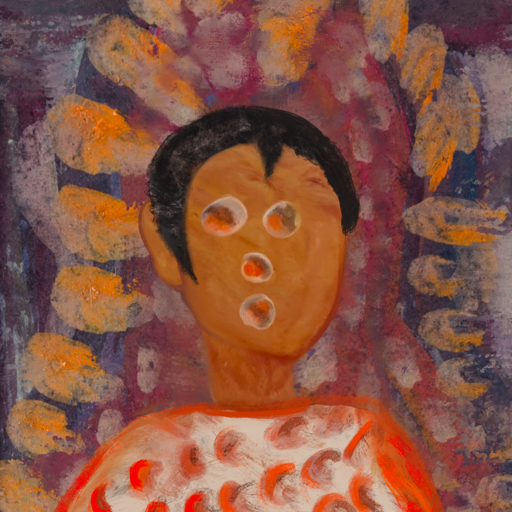
Background: Doll, Head And Neck Front: Pious_Lady, Face Front: Rupkatha, Bust: Rupkatha, Hair Front: Roy_Bahadur, Head Accessory: Blank, Second Necklace: Blank, Necklace: Blank, Baby: Blank